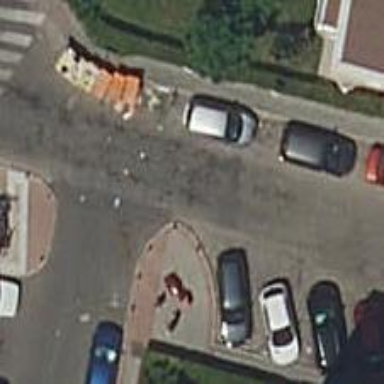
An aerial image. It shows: Bollard.